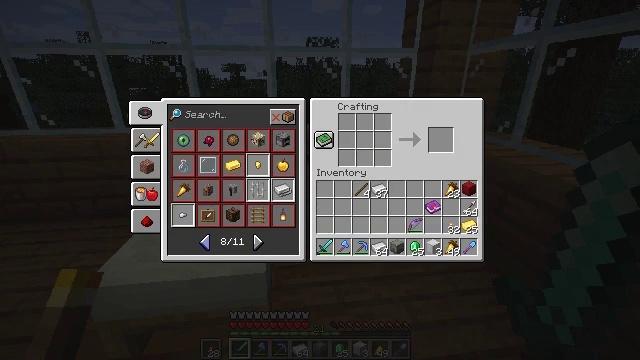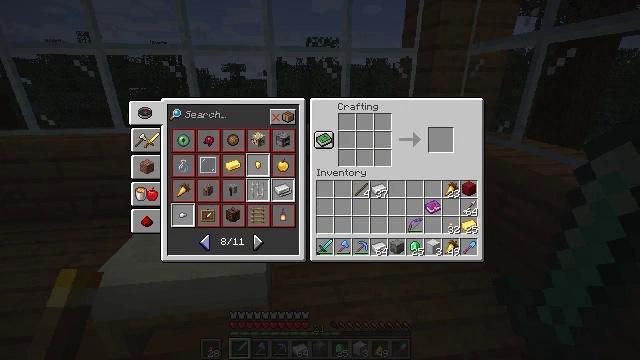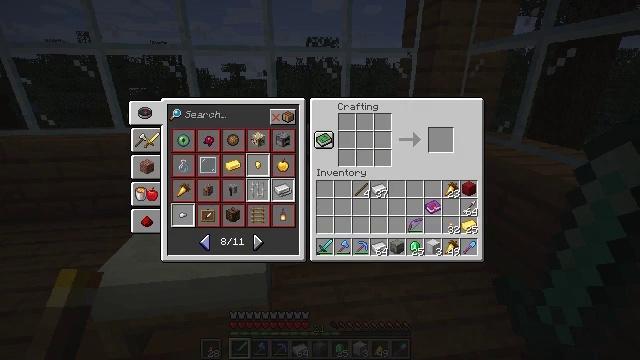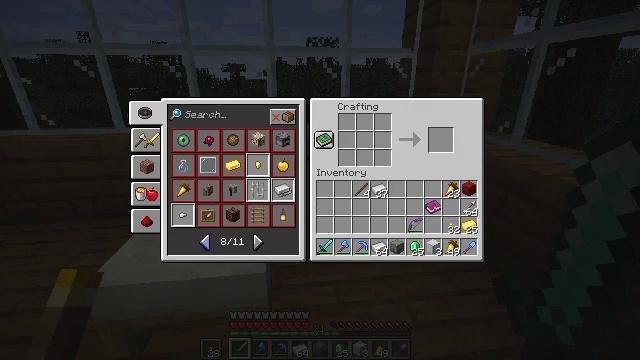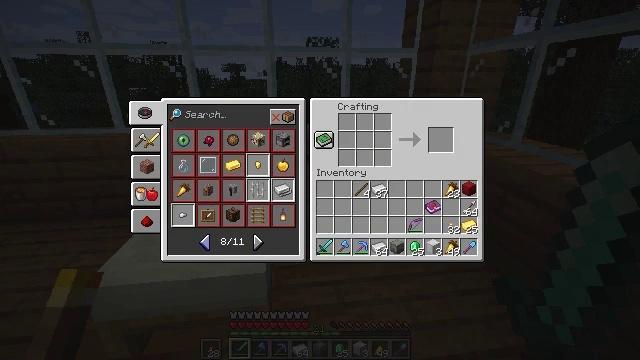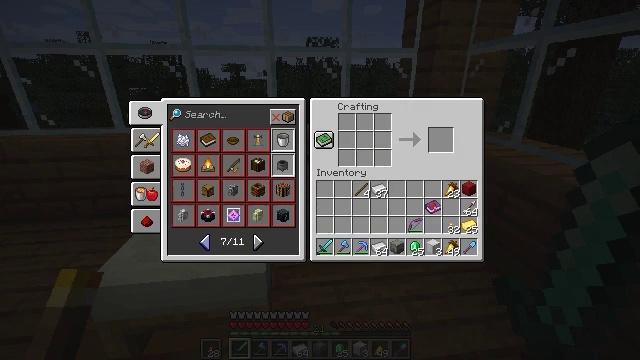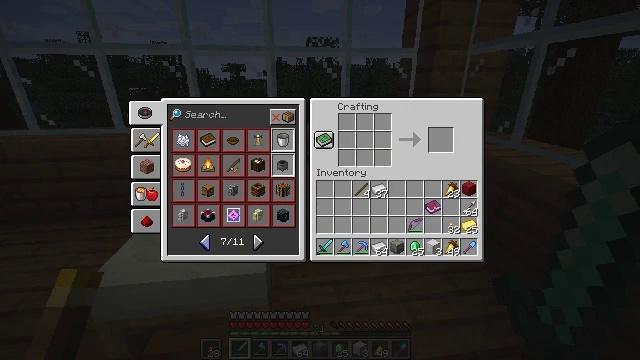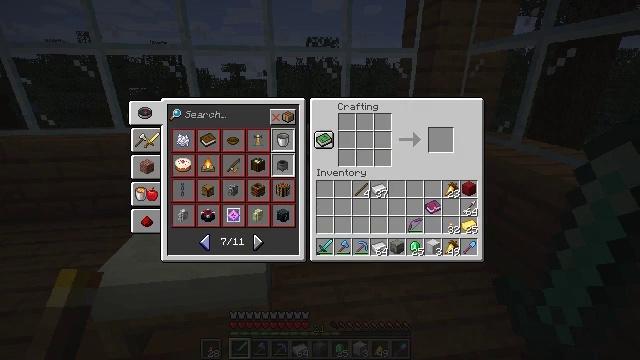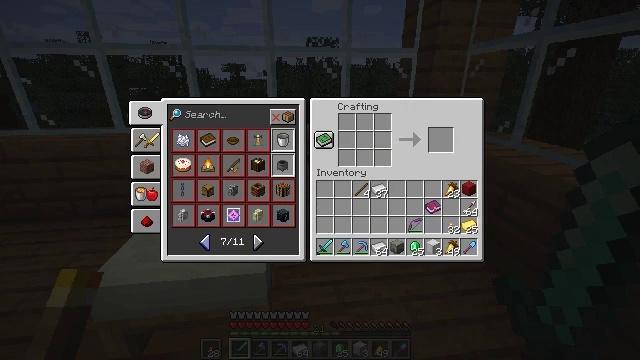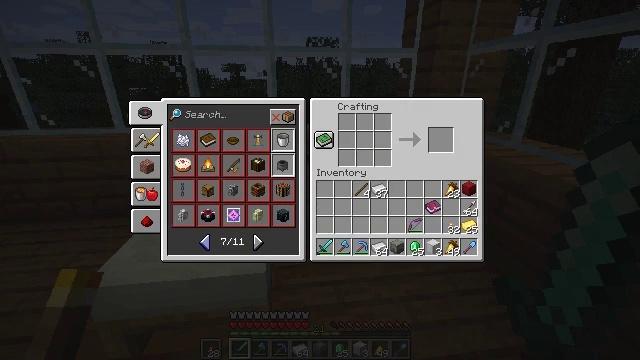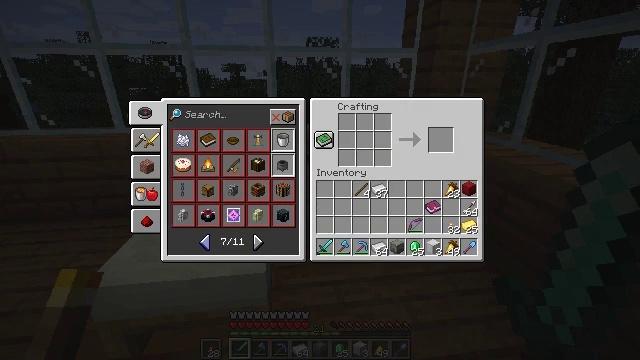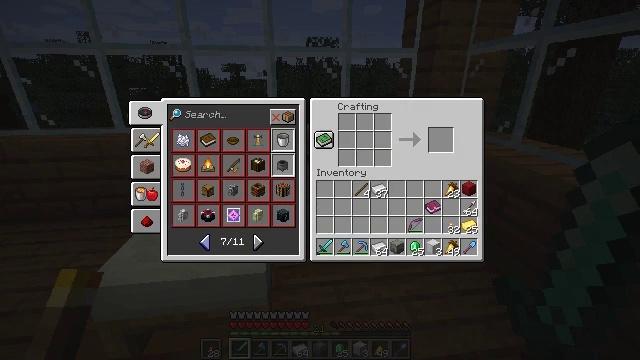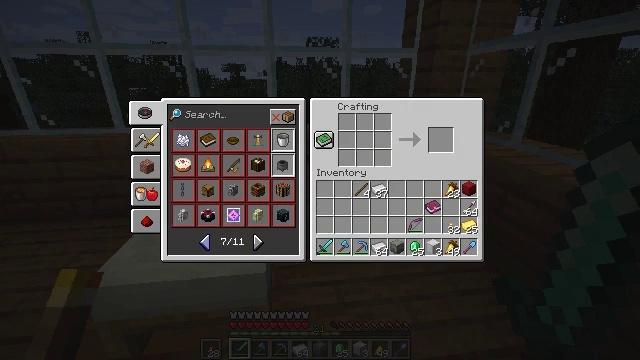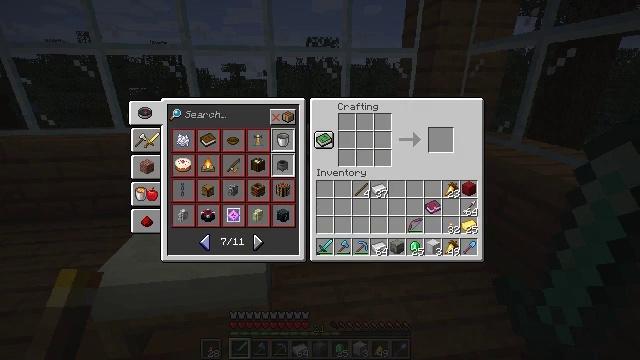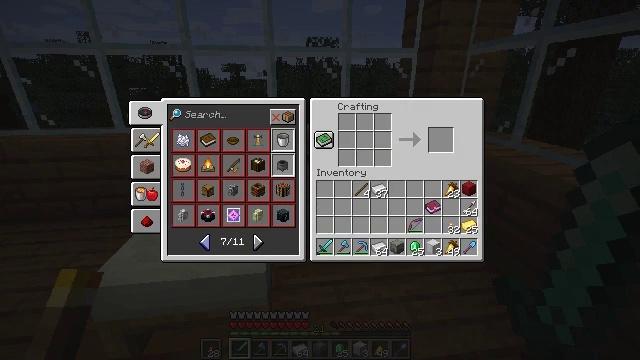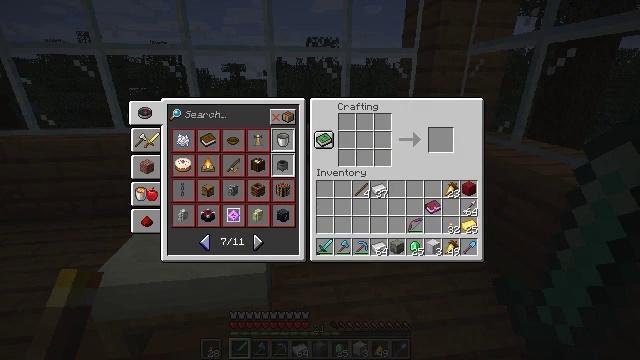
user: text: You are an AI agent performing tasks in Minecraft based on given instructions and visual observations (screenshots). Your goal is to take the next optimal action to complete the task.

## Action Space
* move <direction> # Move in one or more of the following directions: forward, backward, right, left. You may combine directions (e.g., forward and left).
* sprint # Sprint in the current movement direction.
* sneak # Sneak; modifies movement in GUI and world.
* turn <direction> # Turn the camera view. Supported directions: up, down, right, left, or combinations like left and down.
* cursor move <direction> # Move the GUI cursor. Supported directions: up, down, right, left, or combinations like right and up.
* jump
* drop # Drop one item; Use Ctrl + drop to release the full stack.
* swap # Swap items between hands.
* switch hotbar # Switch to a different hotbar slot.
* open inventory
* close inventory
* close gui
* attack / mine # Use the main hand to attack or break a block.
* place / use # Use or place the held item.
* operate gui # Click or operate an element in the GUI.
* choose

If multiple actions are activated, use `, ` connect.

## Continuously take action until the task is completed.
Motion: motion action
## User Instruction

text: Make an anvil using three iron blocks and four iron ingots.
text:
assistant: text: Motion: no_op
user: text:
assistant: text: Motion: no_op
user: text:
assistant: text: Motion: no_op
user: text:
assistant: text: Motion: no_op
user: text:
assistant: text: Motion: operate gui
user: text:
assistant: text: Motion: operate gui
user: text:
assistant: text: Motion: operate gui
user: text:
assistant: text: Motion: no_op
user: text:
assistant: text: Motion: no_op
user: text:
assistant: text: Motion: no_op
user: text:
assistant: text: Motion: no_op
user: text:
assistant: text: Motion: no_op
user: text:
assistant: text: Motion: no_op
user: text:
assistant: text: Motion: no_op
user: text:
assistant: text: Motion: no_op
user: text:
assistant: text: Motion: no_op
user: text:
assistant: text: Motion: no_op
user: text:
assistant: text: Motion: no_op
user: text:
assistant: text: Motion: no_op
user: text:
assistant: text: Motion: no_op
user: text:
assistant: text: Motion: no_op
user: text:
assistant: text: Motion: no_op
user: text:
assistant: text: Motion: operate gui
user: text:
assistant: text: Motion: operate gui
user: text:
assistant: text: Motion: operate gui
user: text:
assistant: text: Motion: no_op
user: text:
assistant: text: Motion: no_op
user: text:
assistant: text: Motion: no_op
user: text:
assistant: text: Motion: no_op
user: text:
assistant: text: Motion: no_op